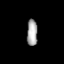
Tissue: lung
Cell type: Myeloid cells
Senescence score: 0.6231
Nuclear area (px): 272
Mean DAPI intensity: 166.154